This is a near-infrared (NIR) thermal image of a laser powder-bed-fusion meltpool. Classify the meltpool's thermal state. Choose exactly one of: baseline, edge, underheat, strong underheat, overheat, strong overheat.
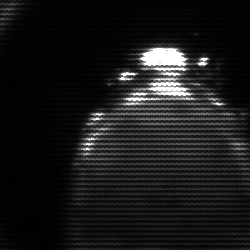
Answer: edge